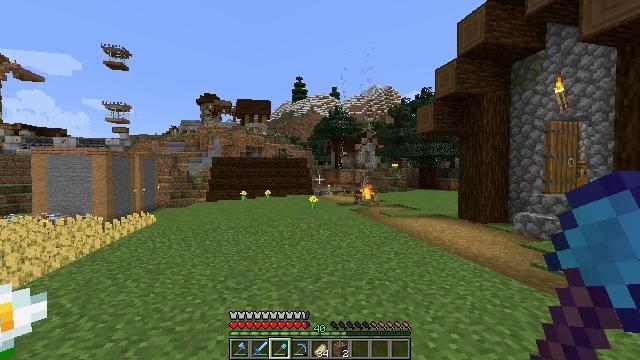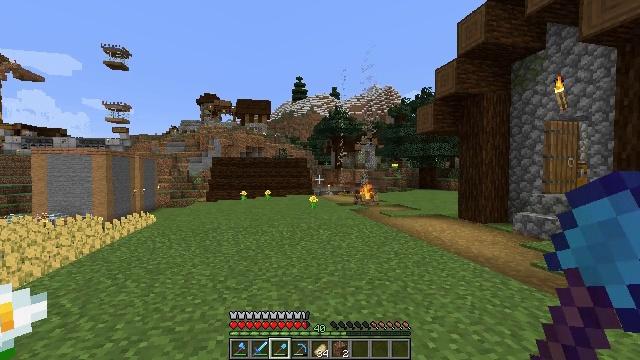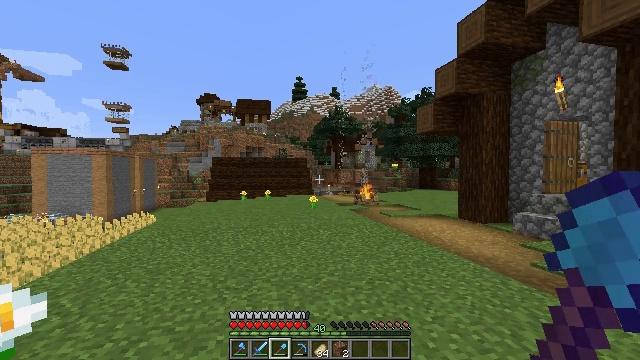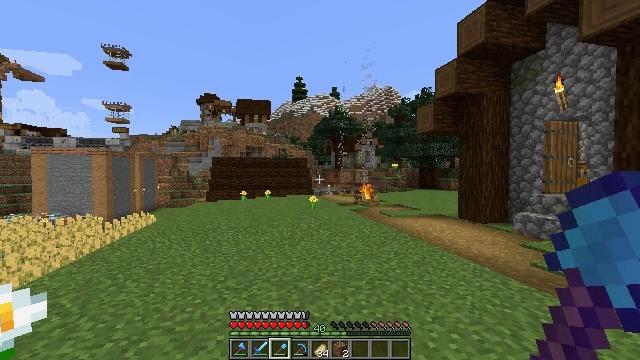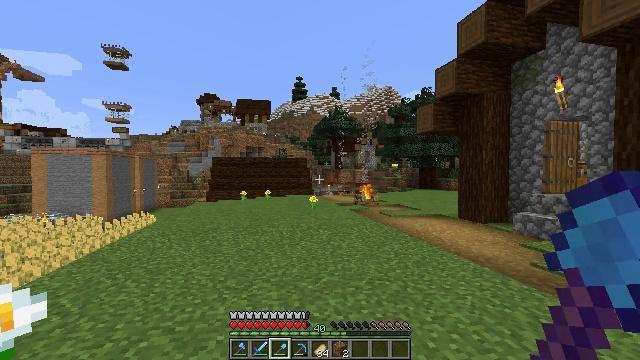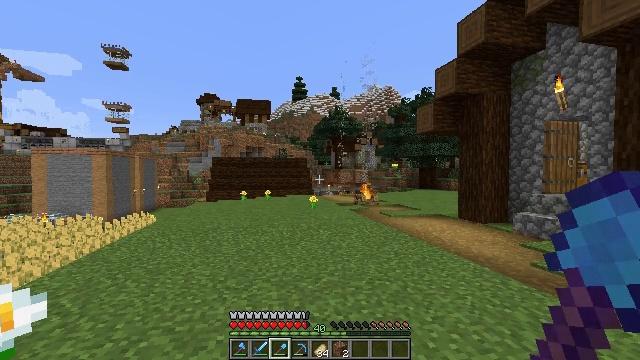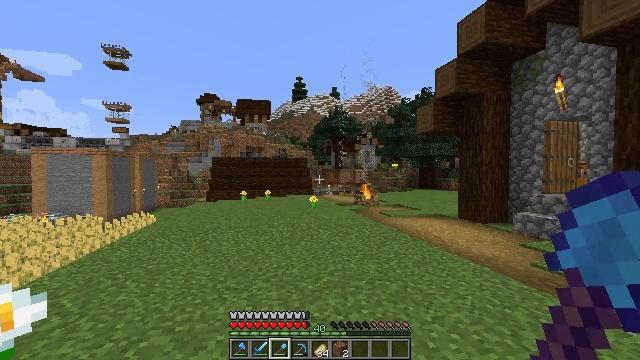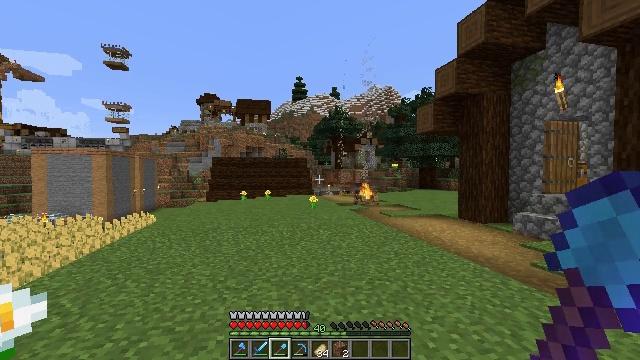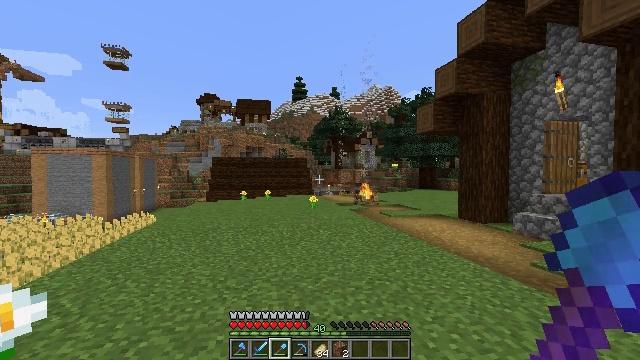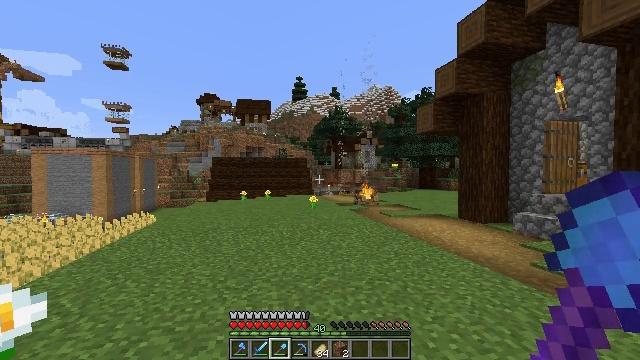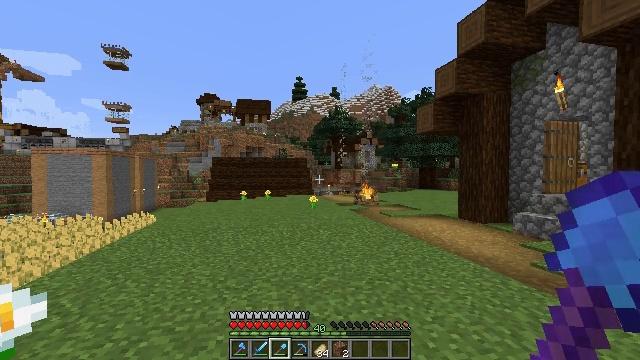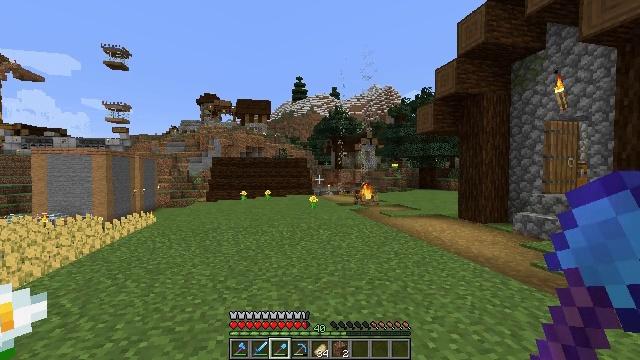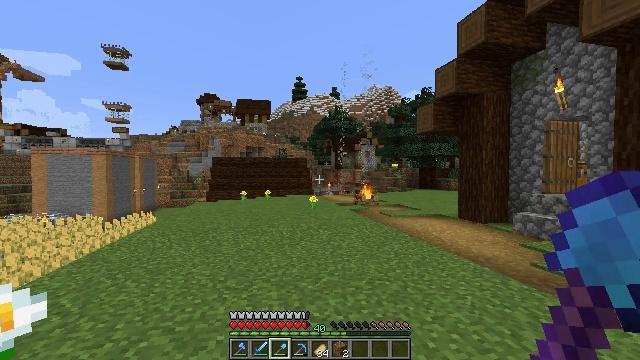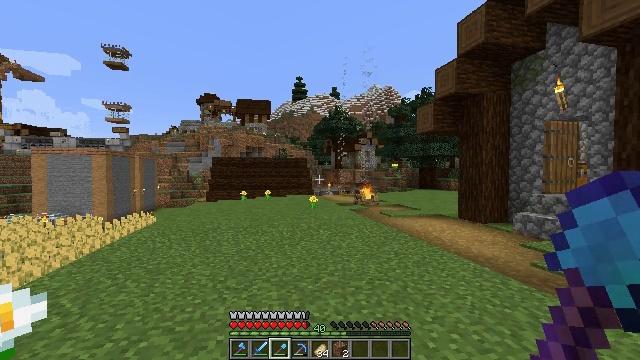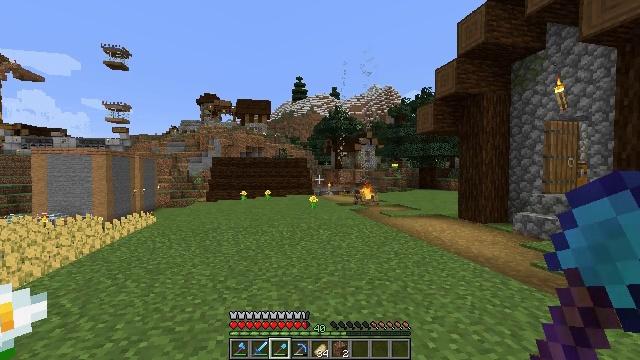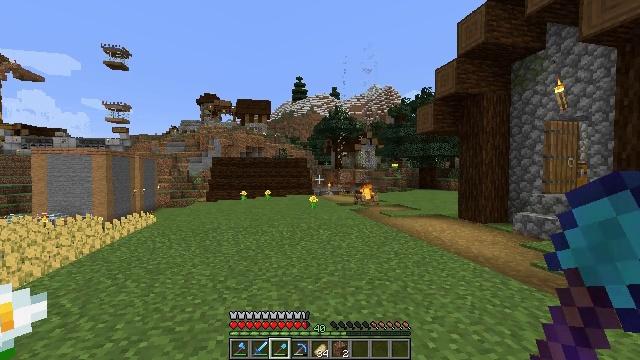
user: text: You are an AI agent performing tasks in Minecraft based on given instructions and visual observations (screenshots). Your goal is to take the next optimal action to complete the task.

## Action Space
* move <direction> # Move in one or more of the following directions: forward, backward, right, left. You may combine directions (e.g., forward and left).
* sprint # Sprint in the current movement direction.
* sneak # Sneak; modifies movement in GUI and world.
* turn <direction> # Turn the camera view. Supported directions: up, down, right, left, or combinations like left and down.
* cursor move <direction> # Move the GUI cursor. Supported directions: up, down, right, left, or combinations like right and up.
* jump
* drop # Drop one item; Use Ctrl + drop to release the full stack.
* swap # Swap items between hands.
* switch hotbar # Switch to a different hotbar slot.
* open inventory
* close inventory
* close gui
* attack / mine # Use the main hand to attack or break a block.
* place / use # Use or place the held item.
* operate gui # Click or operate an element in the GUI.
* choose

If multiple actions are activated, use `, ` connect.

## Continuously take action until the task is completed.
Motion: motion action
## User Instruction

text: Gather wheat by left-clicking on it.
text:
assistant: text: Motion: no_op
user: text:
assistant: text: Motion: no_op
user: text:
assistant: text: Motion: no_op
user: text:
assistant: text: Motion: no_op
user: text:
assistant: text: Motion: no_op
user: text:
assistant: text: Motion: no_op
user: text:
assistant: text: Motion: no_op
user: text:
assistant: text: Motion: no_op
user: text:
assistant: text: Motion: no_op
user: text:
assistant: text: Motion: no_op
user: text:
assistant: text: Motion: no_op
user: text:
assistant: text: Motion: no_op
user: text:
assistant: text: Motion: no_op
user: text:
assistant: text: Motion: no_op
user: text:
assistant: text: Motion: no_op
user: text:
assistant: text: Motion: no_op
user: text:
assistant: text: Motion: no_op
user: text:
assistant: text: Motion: no_op
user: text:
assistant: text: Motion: no_op
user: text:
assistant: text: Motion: no_op
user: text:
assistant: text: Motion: no_op
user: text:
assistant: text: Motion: no_op
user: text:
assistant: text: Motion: no_op
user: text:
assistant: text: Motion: no_op
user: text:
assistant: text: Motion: no_op
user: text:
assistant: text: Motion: no_op
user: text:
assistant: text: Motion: no_op
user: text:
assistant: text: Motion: no_op
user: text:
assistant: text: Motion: no_op
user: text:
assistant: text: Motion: no_op